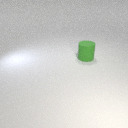
large green rubber cylinder